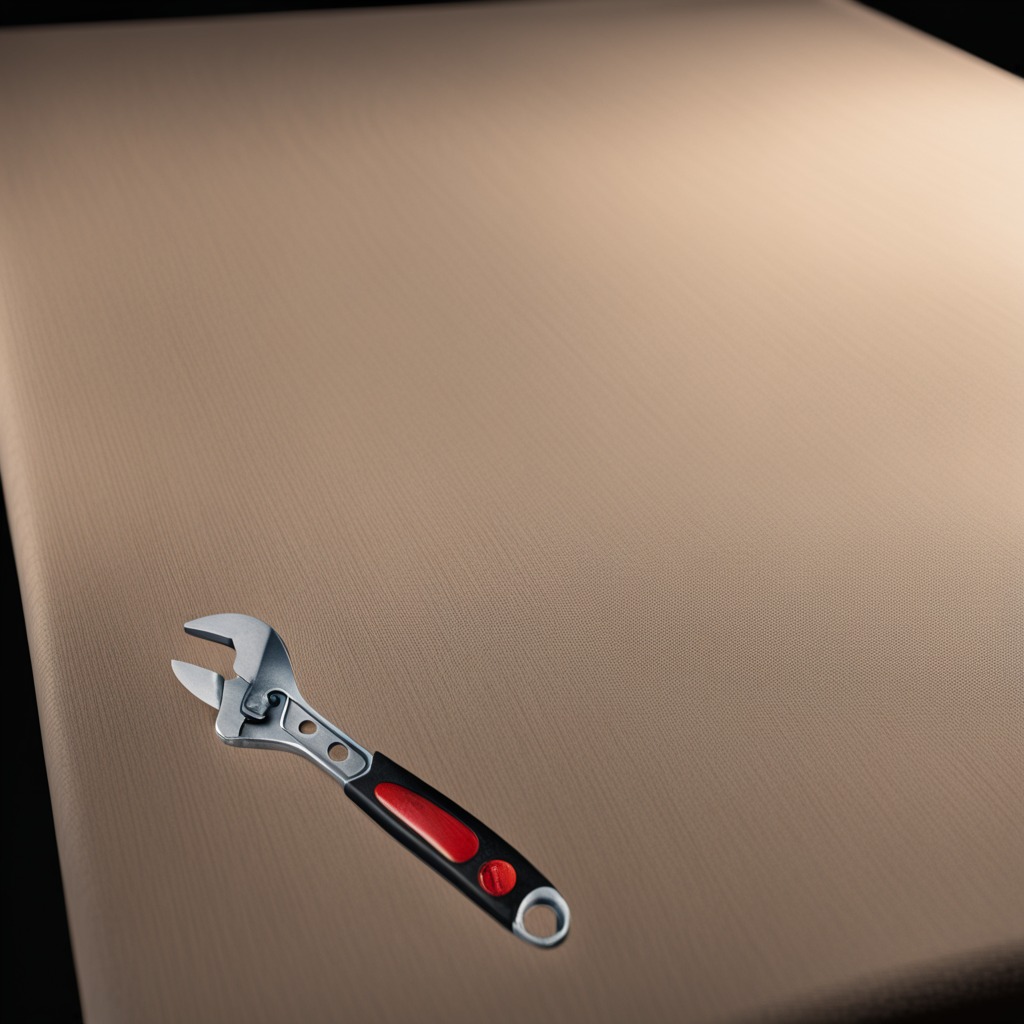
A wrench lying on a wooden table inside a workshop at night.